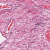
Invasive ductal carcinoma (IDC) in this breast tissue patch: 1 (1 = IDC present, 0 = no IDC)